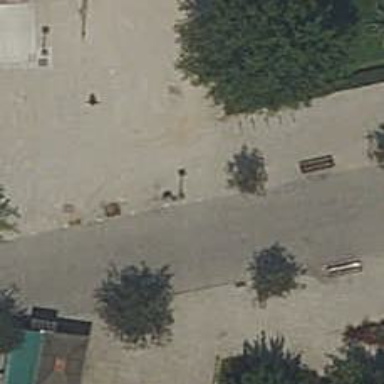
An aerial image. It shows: Bicycle parking area with stands.